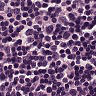
Metastatic tissue present: no